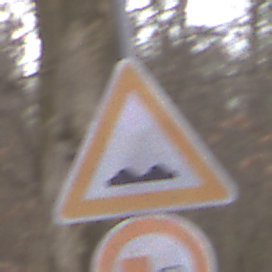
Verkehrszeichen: UnebeneFahrbahn
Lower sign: UeberholverbotKraftfahrzeuge
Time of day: MorningAfternoon
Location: Outdoor (Nature)
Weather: Overcast
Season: Autumn
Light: Natural